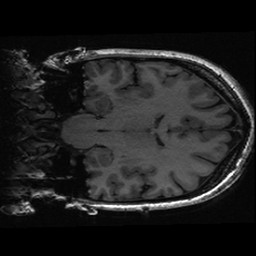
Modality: T1w
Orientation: coronal
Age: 30
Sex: female